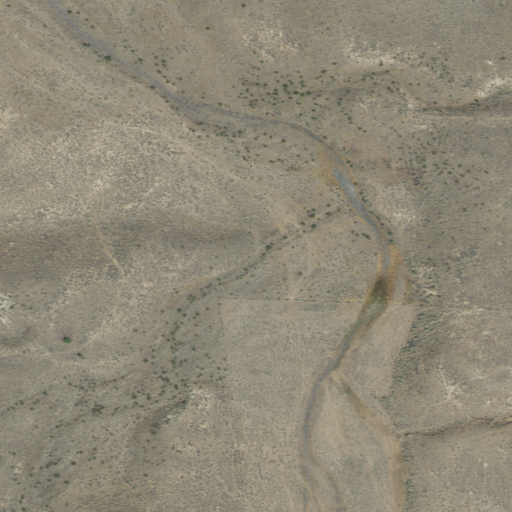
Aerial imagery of valley in Oregon named Box Canyon containing shrub and grassland